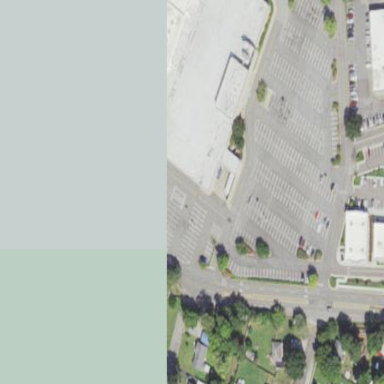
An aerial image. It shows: Department store.